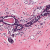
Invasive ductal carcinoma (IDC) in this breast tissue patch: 0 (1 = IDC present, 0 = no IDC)